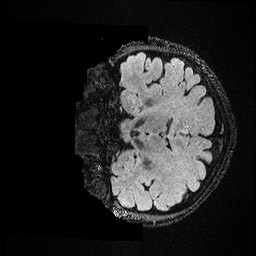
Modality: FLAIR
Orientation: coronal
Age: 52
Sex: female
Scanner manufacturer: ge
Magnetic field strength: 3 T
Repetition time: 4.802 s
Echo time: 0.1172 s